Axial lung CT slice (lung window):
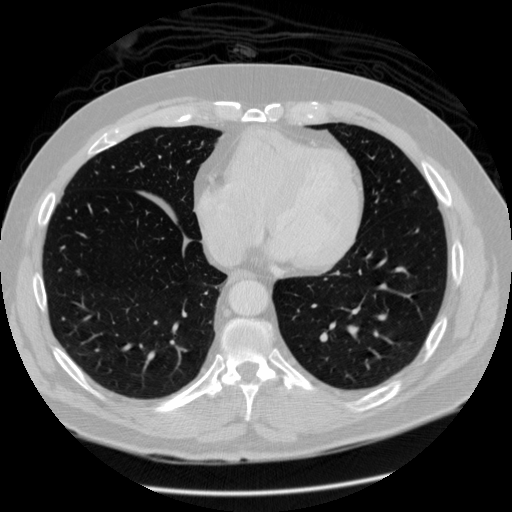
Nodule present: no